The image shows the envelope spectrum of a rolling-element bearing's vibration signal, with the characteristic fault frequencies (BPFO outer race, BPFI inner race, BSF ball, FTF cage) marked as reference lines. What is the most likely bearing condition (normal, inner_race, outer_race, ball)?
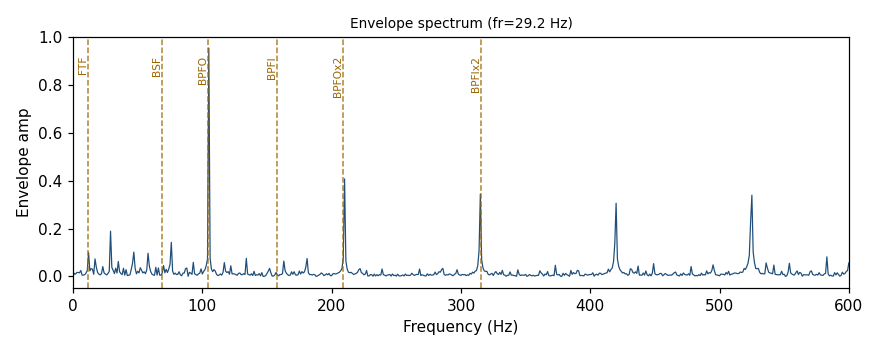
Answer: outer_race